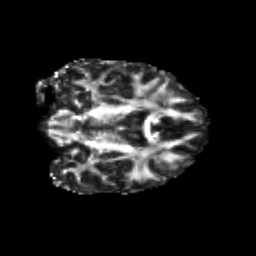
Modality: FA
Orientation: coronal
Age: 36
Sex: male
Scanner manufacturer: siemens
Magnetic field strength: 3 T
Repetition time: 3.5 s
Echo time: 0.104 s